Field crop: maize
Growth stage: 2
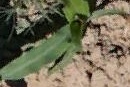
Species: maize